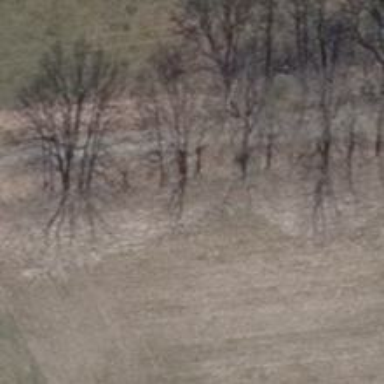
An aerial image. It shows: Row of deciduous broadleaved trees.